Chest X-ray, AP view. Patient: 33 years old, sex M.
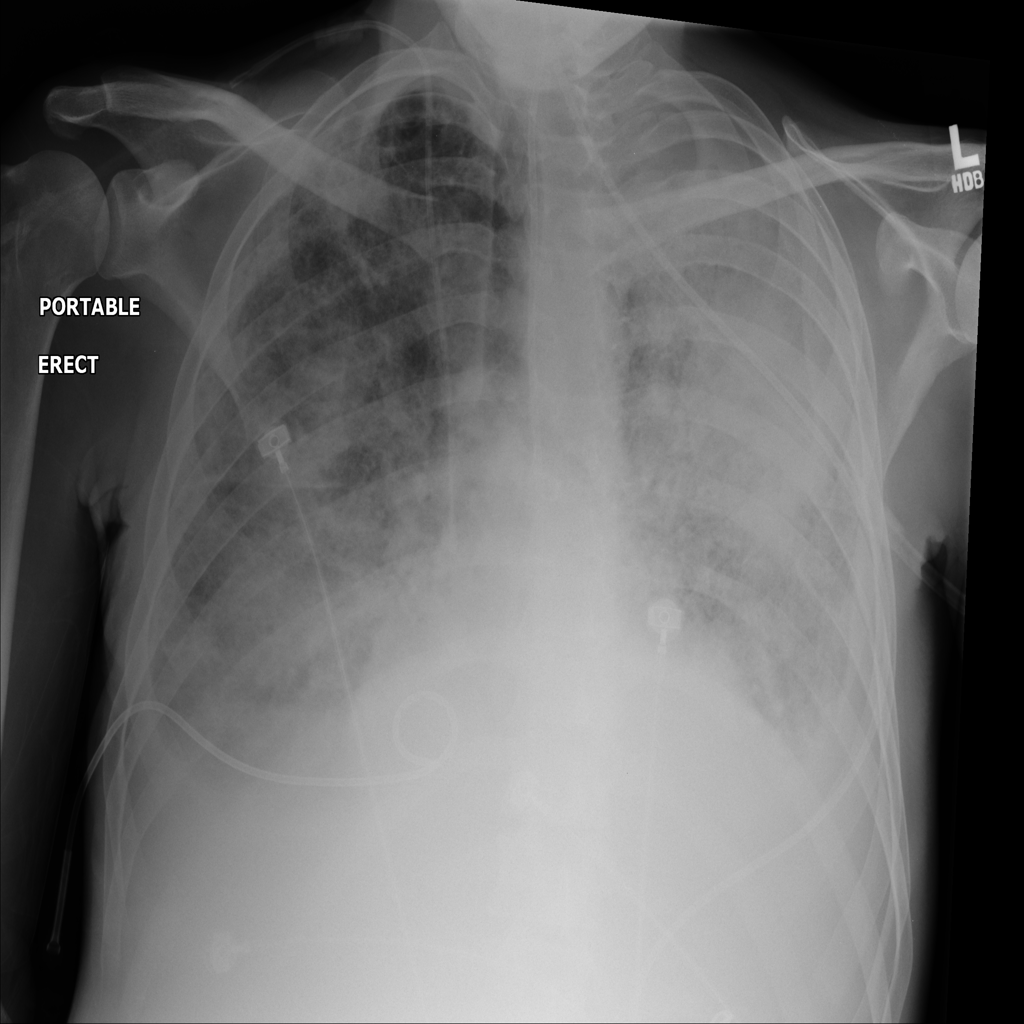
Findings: Effusion, Infiltration